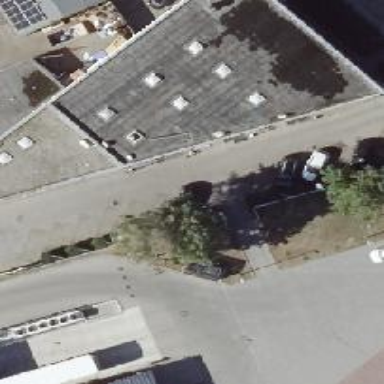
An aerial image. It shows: Commercial building.